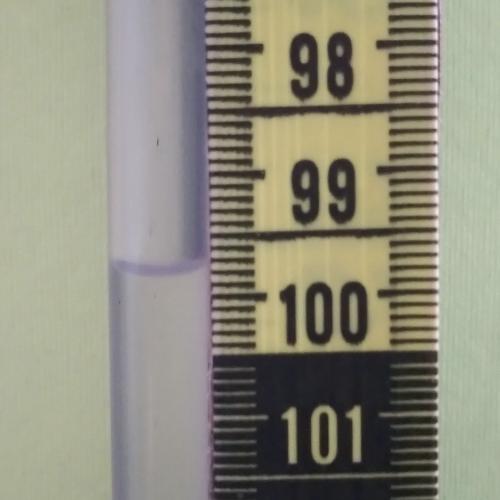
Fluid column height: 99.8 cm